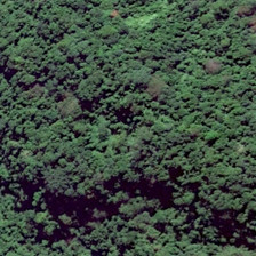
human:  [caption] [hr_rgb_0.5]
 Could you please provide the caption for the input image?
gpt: Look, the whole forest is tinged with light green.

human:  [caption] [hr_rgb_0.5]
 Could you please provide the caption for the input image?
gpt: Look, the whole forest is painted a delicate shade of green.

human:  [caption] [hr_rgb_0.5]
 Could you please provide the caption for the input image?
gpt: The whole forest is stained with a delicate shade of green.

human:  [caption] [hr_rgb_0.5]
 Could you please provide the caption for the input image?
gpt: there is no gap between tree and the tree .

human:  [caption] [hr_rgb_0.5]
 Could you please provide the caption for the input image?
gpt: All the forests are green